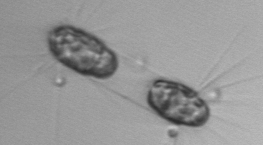
Label: Corethron_hystrix